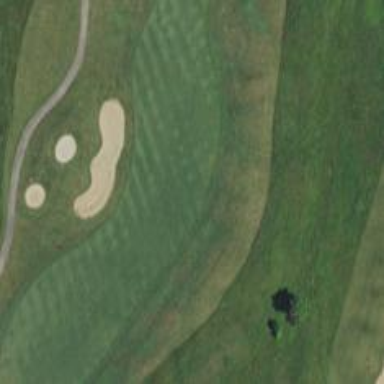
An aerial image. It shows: Golf hole.